Aerial crown-view tile of a tropical tree (Barro Colorado Island, Panama), acquired 20241014:
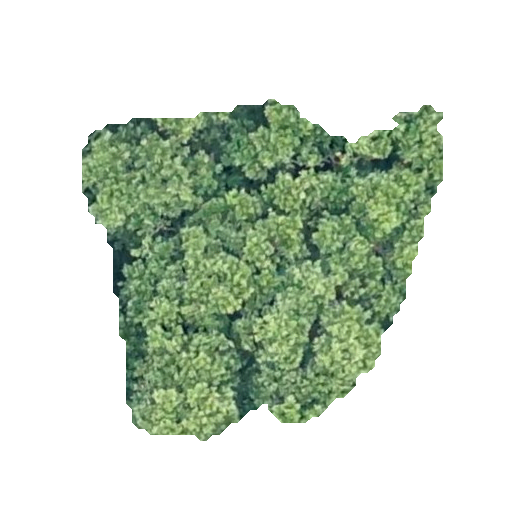
Species: Anacardium excelsum
GBIF accepted scientific name: Anacardium excelsum
Crown area: 137.851 m²